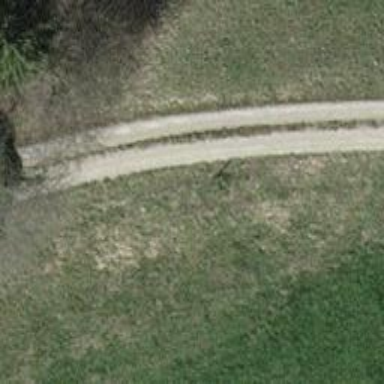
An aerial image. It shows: Gravel track with grade 2 tracktype.